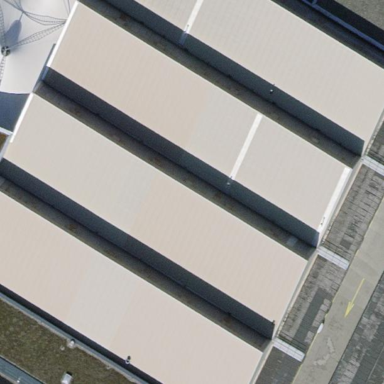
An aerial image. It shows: Industrial building.